Question: I have a HTML page which contains a simple image gallery, pimped by lightboxes (<URL>. The images are supposed to float left, which should result in three images in the first line, and the remaining two in the second.
'''
<div class="image-gallery clearfix">
<a rel="lightbox[image]"
href="link/to/full-size-image"
title="Image 1 floats left (ok)">
<img src="url-of-thumbnail" alt="[image]"/>
</a>
<a rel="lightbox[image]"
href="link/to/full-size-image"
title="Image 2 floats left (ok)">
<img src="url-of-thumbnail" alt="[image]"/>
</a>
<a rel="lightbox[image]"
href="link/to/full-size-image"
title="Image 3 floats left (ok)">
<img src="url-of-thumbnail" alt="[image]"/>
</a>
<a rel="lightbox[image]"
href="link/to/full-size-image"
title="Image 4 is adjusted right below Image 3. Hu?!">
<img src="url-of-thumbnail" alt="[image]"/>
</a>
<a rel="lightbox[image]"
href="link/to/full-size-image"
title="Image 5 appears centered in another line on its own">
<img src="url-of-thumbnail" alt="[image]"/>
</a>
</div>
'''
Until yesterday, it worked fine, but since today it looks broken (and I have no idea which change could have caused this): The first line works alright, but the 2nd line contains one element, adjusted , and the last image has another line of its own.
I tried to reproduce the problem <URL>, but unfortunately I can't reproduce it there; thus I assume there is some outer element which causes the error. I can't post a link to the original page, because it is not public ...
Any idea, anyone? Thank you!
: I corrected the image; the thumbnail images differ slightly in height, but I still couldn't reproduce the problem in my mockup.
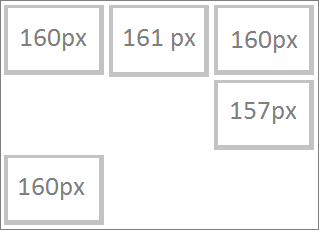
Answer: Are you sure that images have all equal height? If, for example, the second one in your scratch is taller than others, is normal that fourth lies on the right of it :-)